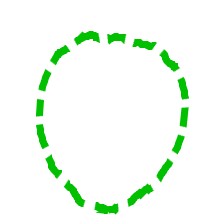
Shape: circle